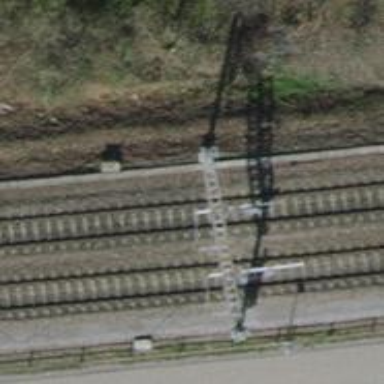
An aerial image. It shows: Railway milestone.